Question: Created a dll and an app to test proc from the dll.
The program counts number of repeating of a character.
Code:
dll:
'''
.586
.model flat, stdcall
option casemap: none
include C:\masm32\include\windows.inc
include C:\masm32\include\user32.inc
include C:\masm32\include\msvcrt.inc
includelib C:\masm32\lib\msvcrt.lib
includelib C:\masm32\lib\user32.lib
.data
msg_string db 'Enter string: ', 0
msg_symbol db 'Enter symbol: ', 0
result db 'Count = %d', 0
str_modifier db '%s ', 0
sym_modifier db '%c', 0
.data
string db ?
symbol db ?
.code
DllEntry PROC hInstDLL:DWORD, reason:DWORD, reserved:DWORD
mov eax, 1
ret
DllEntry ENDP
symbol_count PROC EXPORT
invoke crt_printf, OFFSET msg_string
invoke crt_scanf, OFFSET str_modifier, OFFSET string
invoke crt_printf, OFFSET msg_symbol
invoke crt_scanf, OFFSET sym_modifier, OFFSET symbol
xor esi, esi
xor ecx, ecx
mov ebx, OFFSET string
mov al, symbol
loop1:
cmp byte ptr [ebx + ecx], 0
je endloop
cmp al, byte ptr [ebx + ecx]
jne next
inc esi
next:
inc ecx
jmp loop1
endloop:
invoke crt_printf, OFFSET result, esi
ret
symbol_count ENDP
End DllEntry
'''
If i have much more better way to code this, please tell me it too. It's really hard to find needed information in the internet. Thank you.
test app:
'''
.586
.model flat, stdcall
option casemap: none
include C:\masm32\include\windows.inc
include C:\masm32\include\user32.inc
include C:\masm32\include\msvcrt.inc
includelib C:\masm32\lib\msvcrt.lib
includelib C:\masm32\lib\user32.lib
LoadLibraryA proto LibName:DWORD
GetProcAddress proto hLib:DWORD, FunctionName:DWORD
FreeLibrary proto hLib:DWORD
ExitProcess proto uExitCode:DWORD
.data
LibName db 'Labor07.dll', 0
FunctionName db '_symbol_count@0', 0
DllNotFound db 'cannot find the dll', 0
AppName db 'Load explicit dll', 0
NotFound db 'Func is not found', 0
msg db 'Hello', 0
hLib dd ?
symbol_count_addr dd ?
.code
start:
invoke LoadLibraryA, addr LibName
.if eax == NULL
invoke MessageBoxA, NULL, addr DllNotFound, addr AppName, MB_OK
.else
mov hLib, eax
invoke GetProcAddress, hLib, addr FunctionName
.if eax == NULL
invoke MessageBoxA, NULL, addr NotFound, addr AppName, MB_OK
.else
push offset msg
mov symbol_count_addr, eax
call [symbol_count_addr]
.endif
invoke FreeLibrary, hLib
.endif
invoke ExitProcess, NULL
end start
'''
Result is MessageBox:

Result:
'''
%path%>Project4
Enter string: asfasf
Enter symbol: Count = 1
%path%>
'''
'''
%path%>project4
Enter string: asfasfasf
a
Enter symbol: Count = 4
%path%>
'''
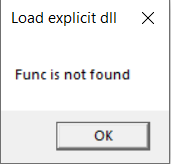
Answer: 'labor07.dll' uses STDCALL ('.model flat, stdcall'). So, the names of the functions will be decorated: '_symbol_count@0'.
Change
'''
FunctionName db 'symbol_count', 0
'''
to
'''
FunctionName db '_symbol_count@0', 0
'''
Additionally, the function 'symbol_count' must be exported.
Change
'''
symbol_count PROC
'''
to
'''
symbol_count PROC EXPORT
'''